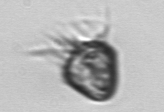
Label: Ciliophora